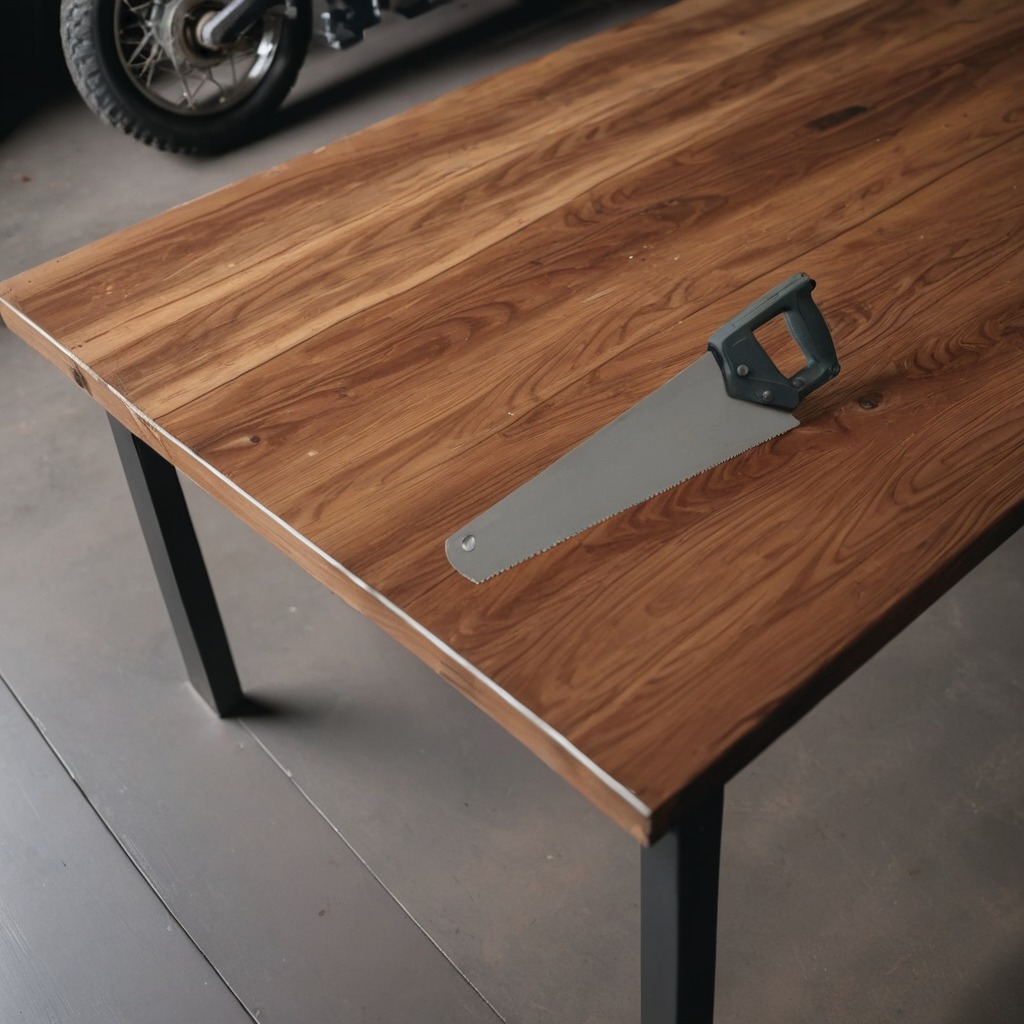
A metal saw lies on an oil-spilled wooden table in a vintage motorcycle garage.